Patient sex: F
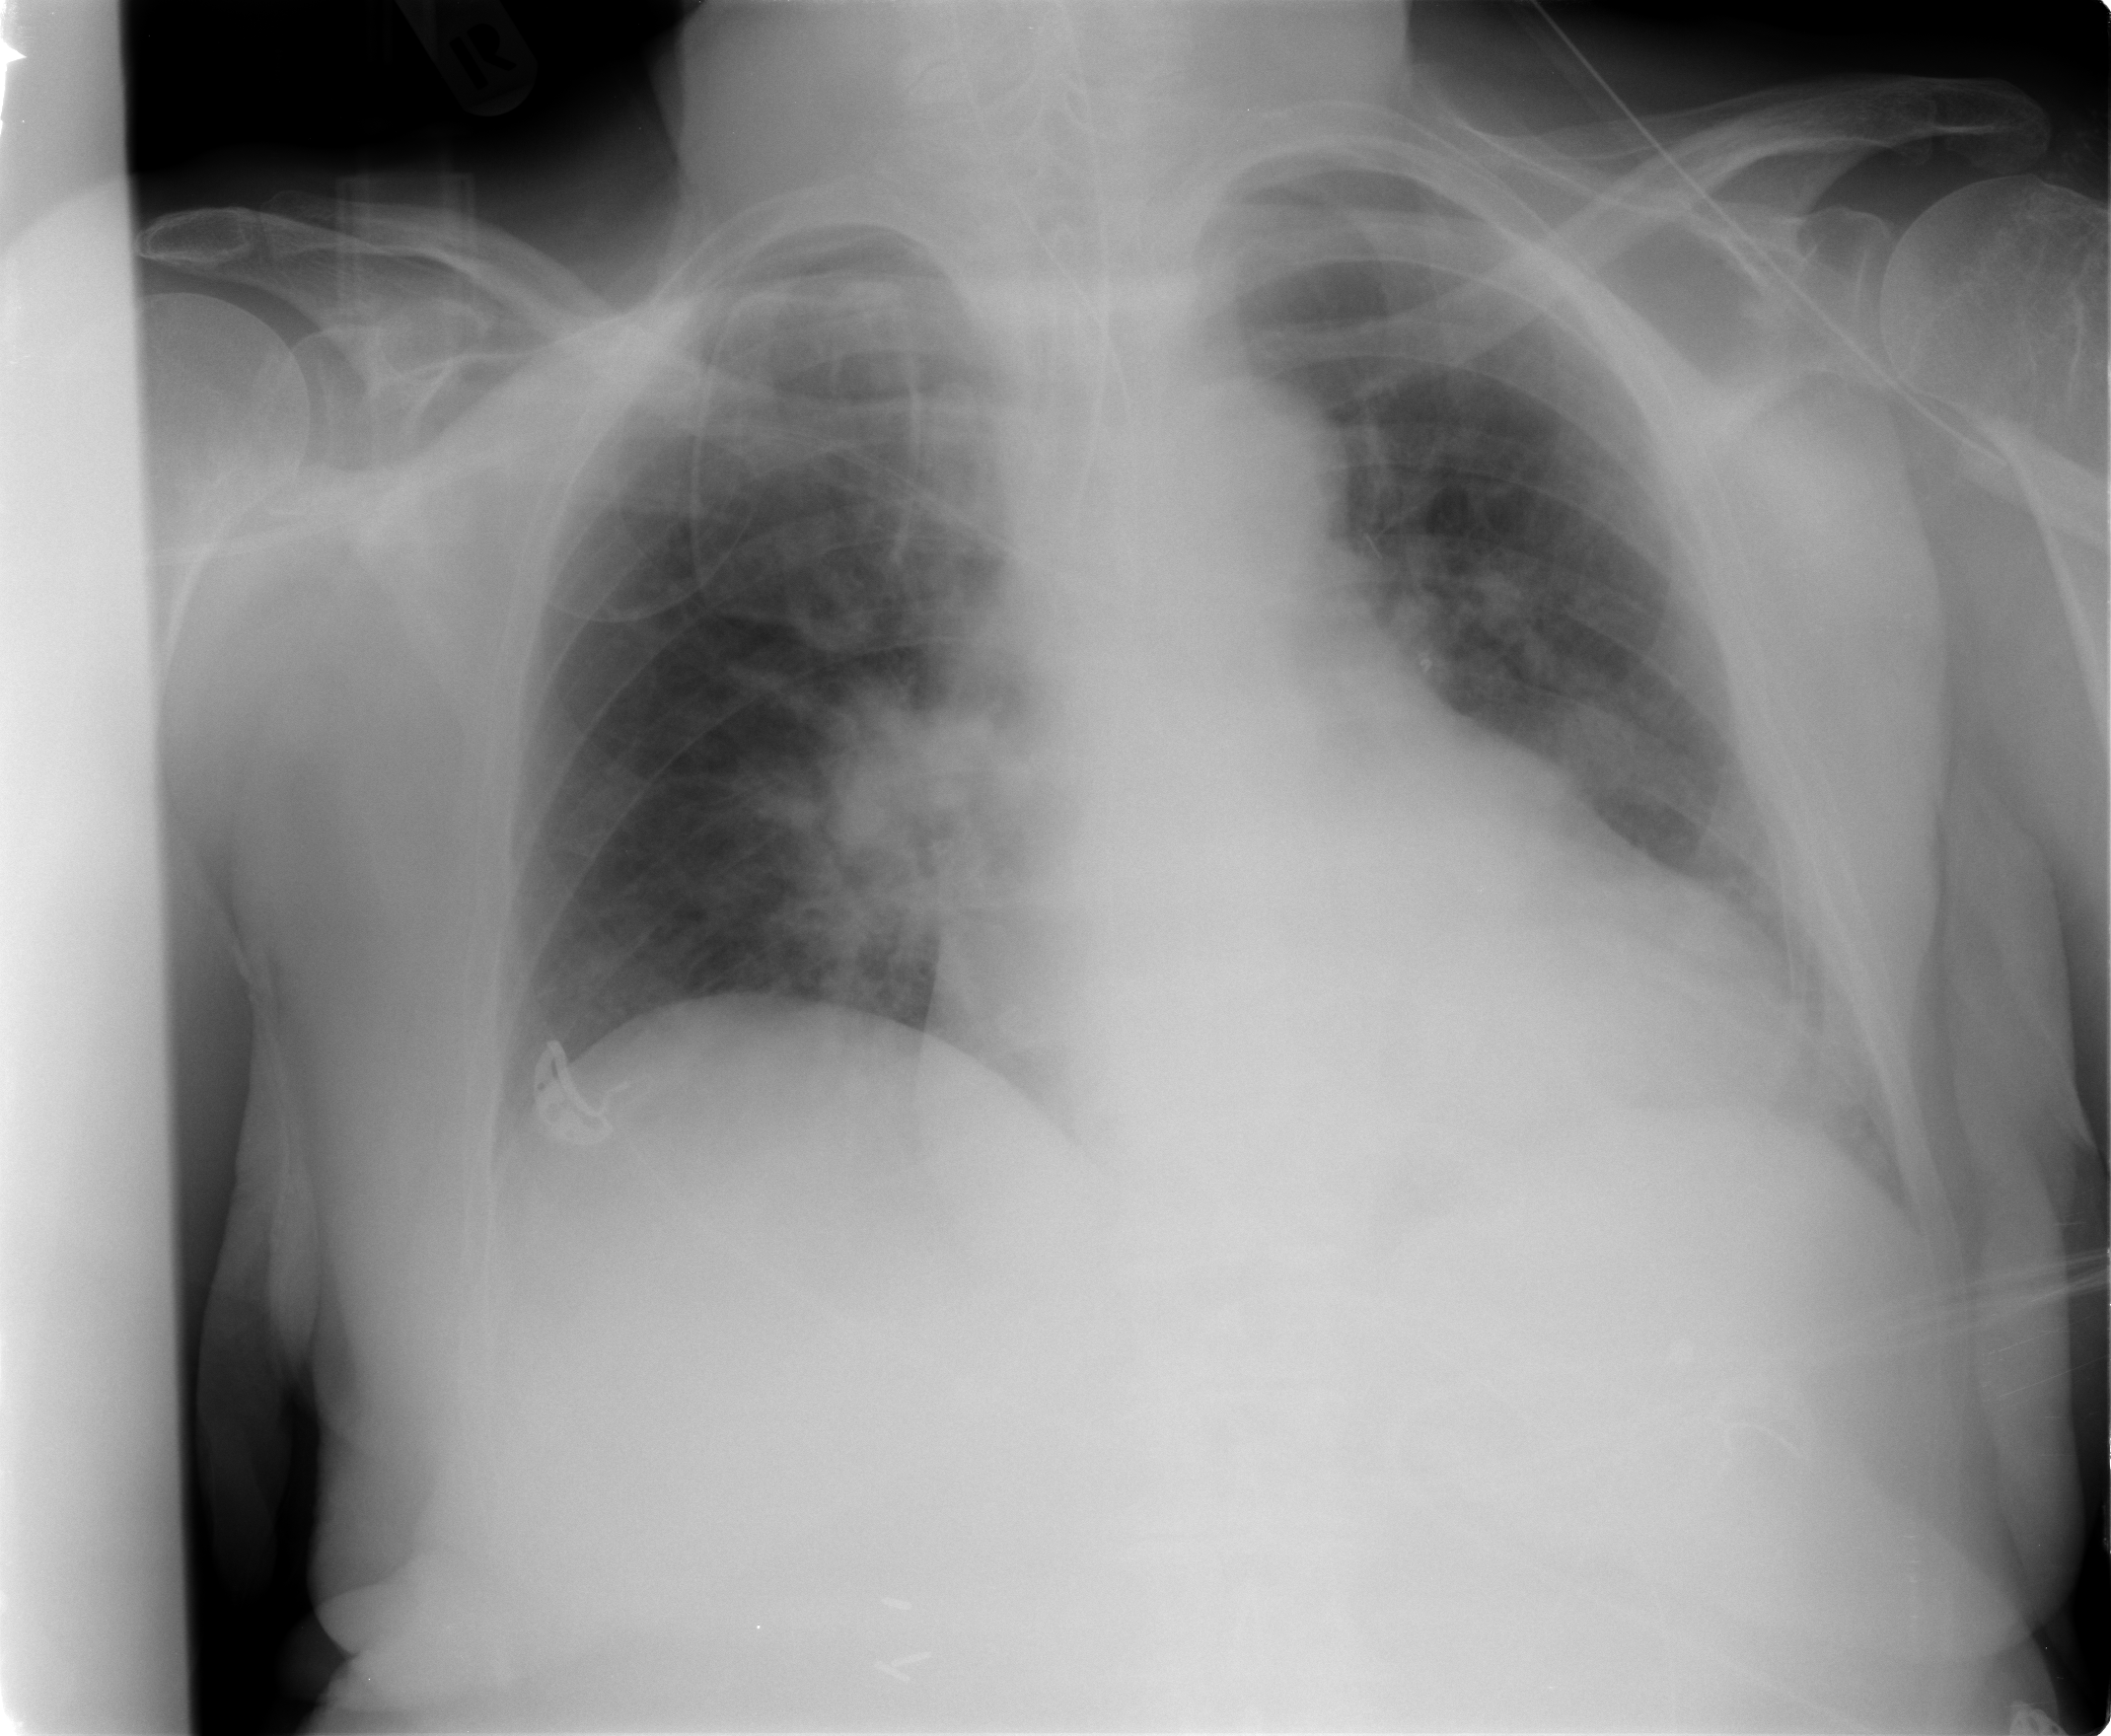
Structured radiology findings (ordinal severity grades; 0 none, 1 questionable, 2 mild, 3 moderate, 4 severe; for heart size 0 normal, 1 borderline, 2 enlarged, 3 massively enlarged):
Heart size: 2
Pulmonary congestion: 0
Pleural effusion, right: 0
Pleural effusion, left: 0
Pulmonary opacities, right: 0
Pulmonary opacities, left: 0
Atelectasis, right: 0
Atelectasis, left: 1